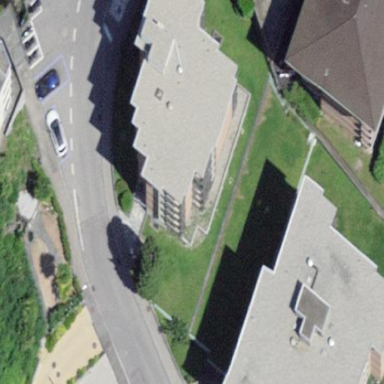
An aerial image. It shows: Image showing building with apartments.